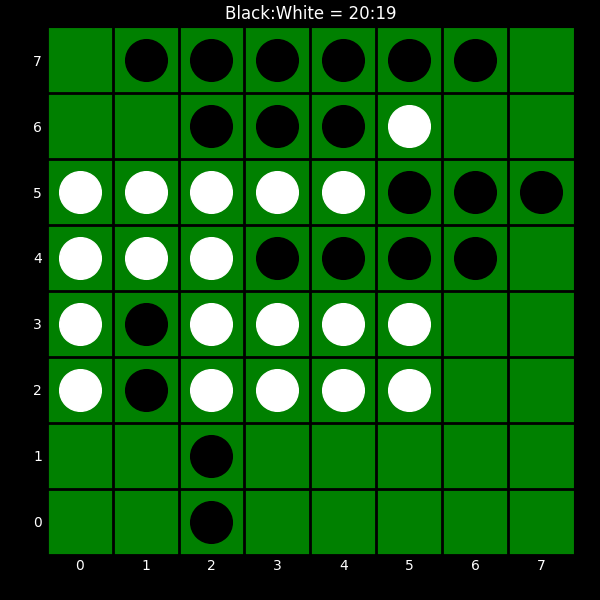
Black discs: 20
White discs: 19